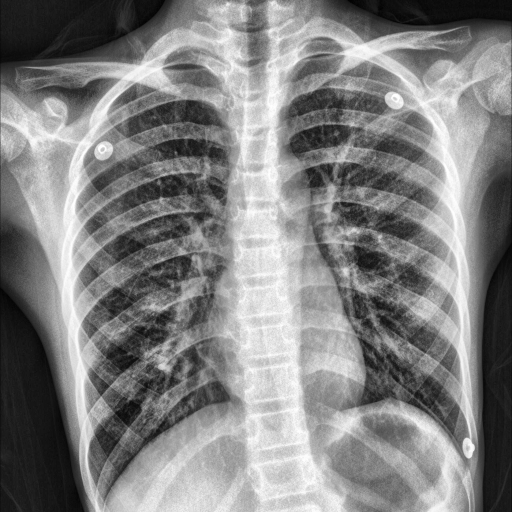
Finding: PNEUMONIA